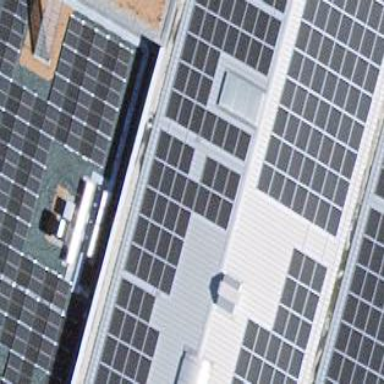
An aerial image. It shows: Solar power generator utilizing photovoltaic technology with solar photovoltaic panels.